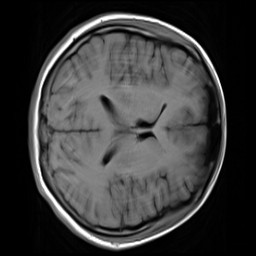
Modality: T1w
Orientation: axial
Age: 19
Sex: female
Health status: healthy
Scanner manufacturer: siemens
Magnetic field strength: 3 T
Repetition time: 4.1 s
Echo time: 0.0085 s